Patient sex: M
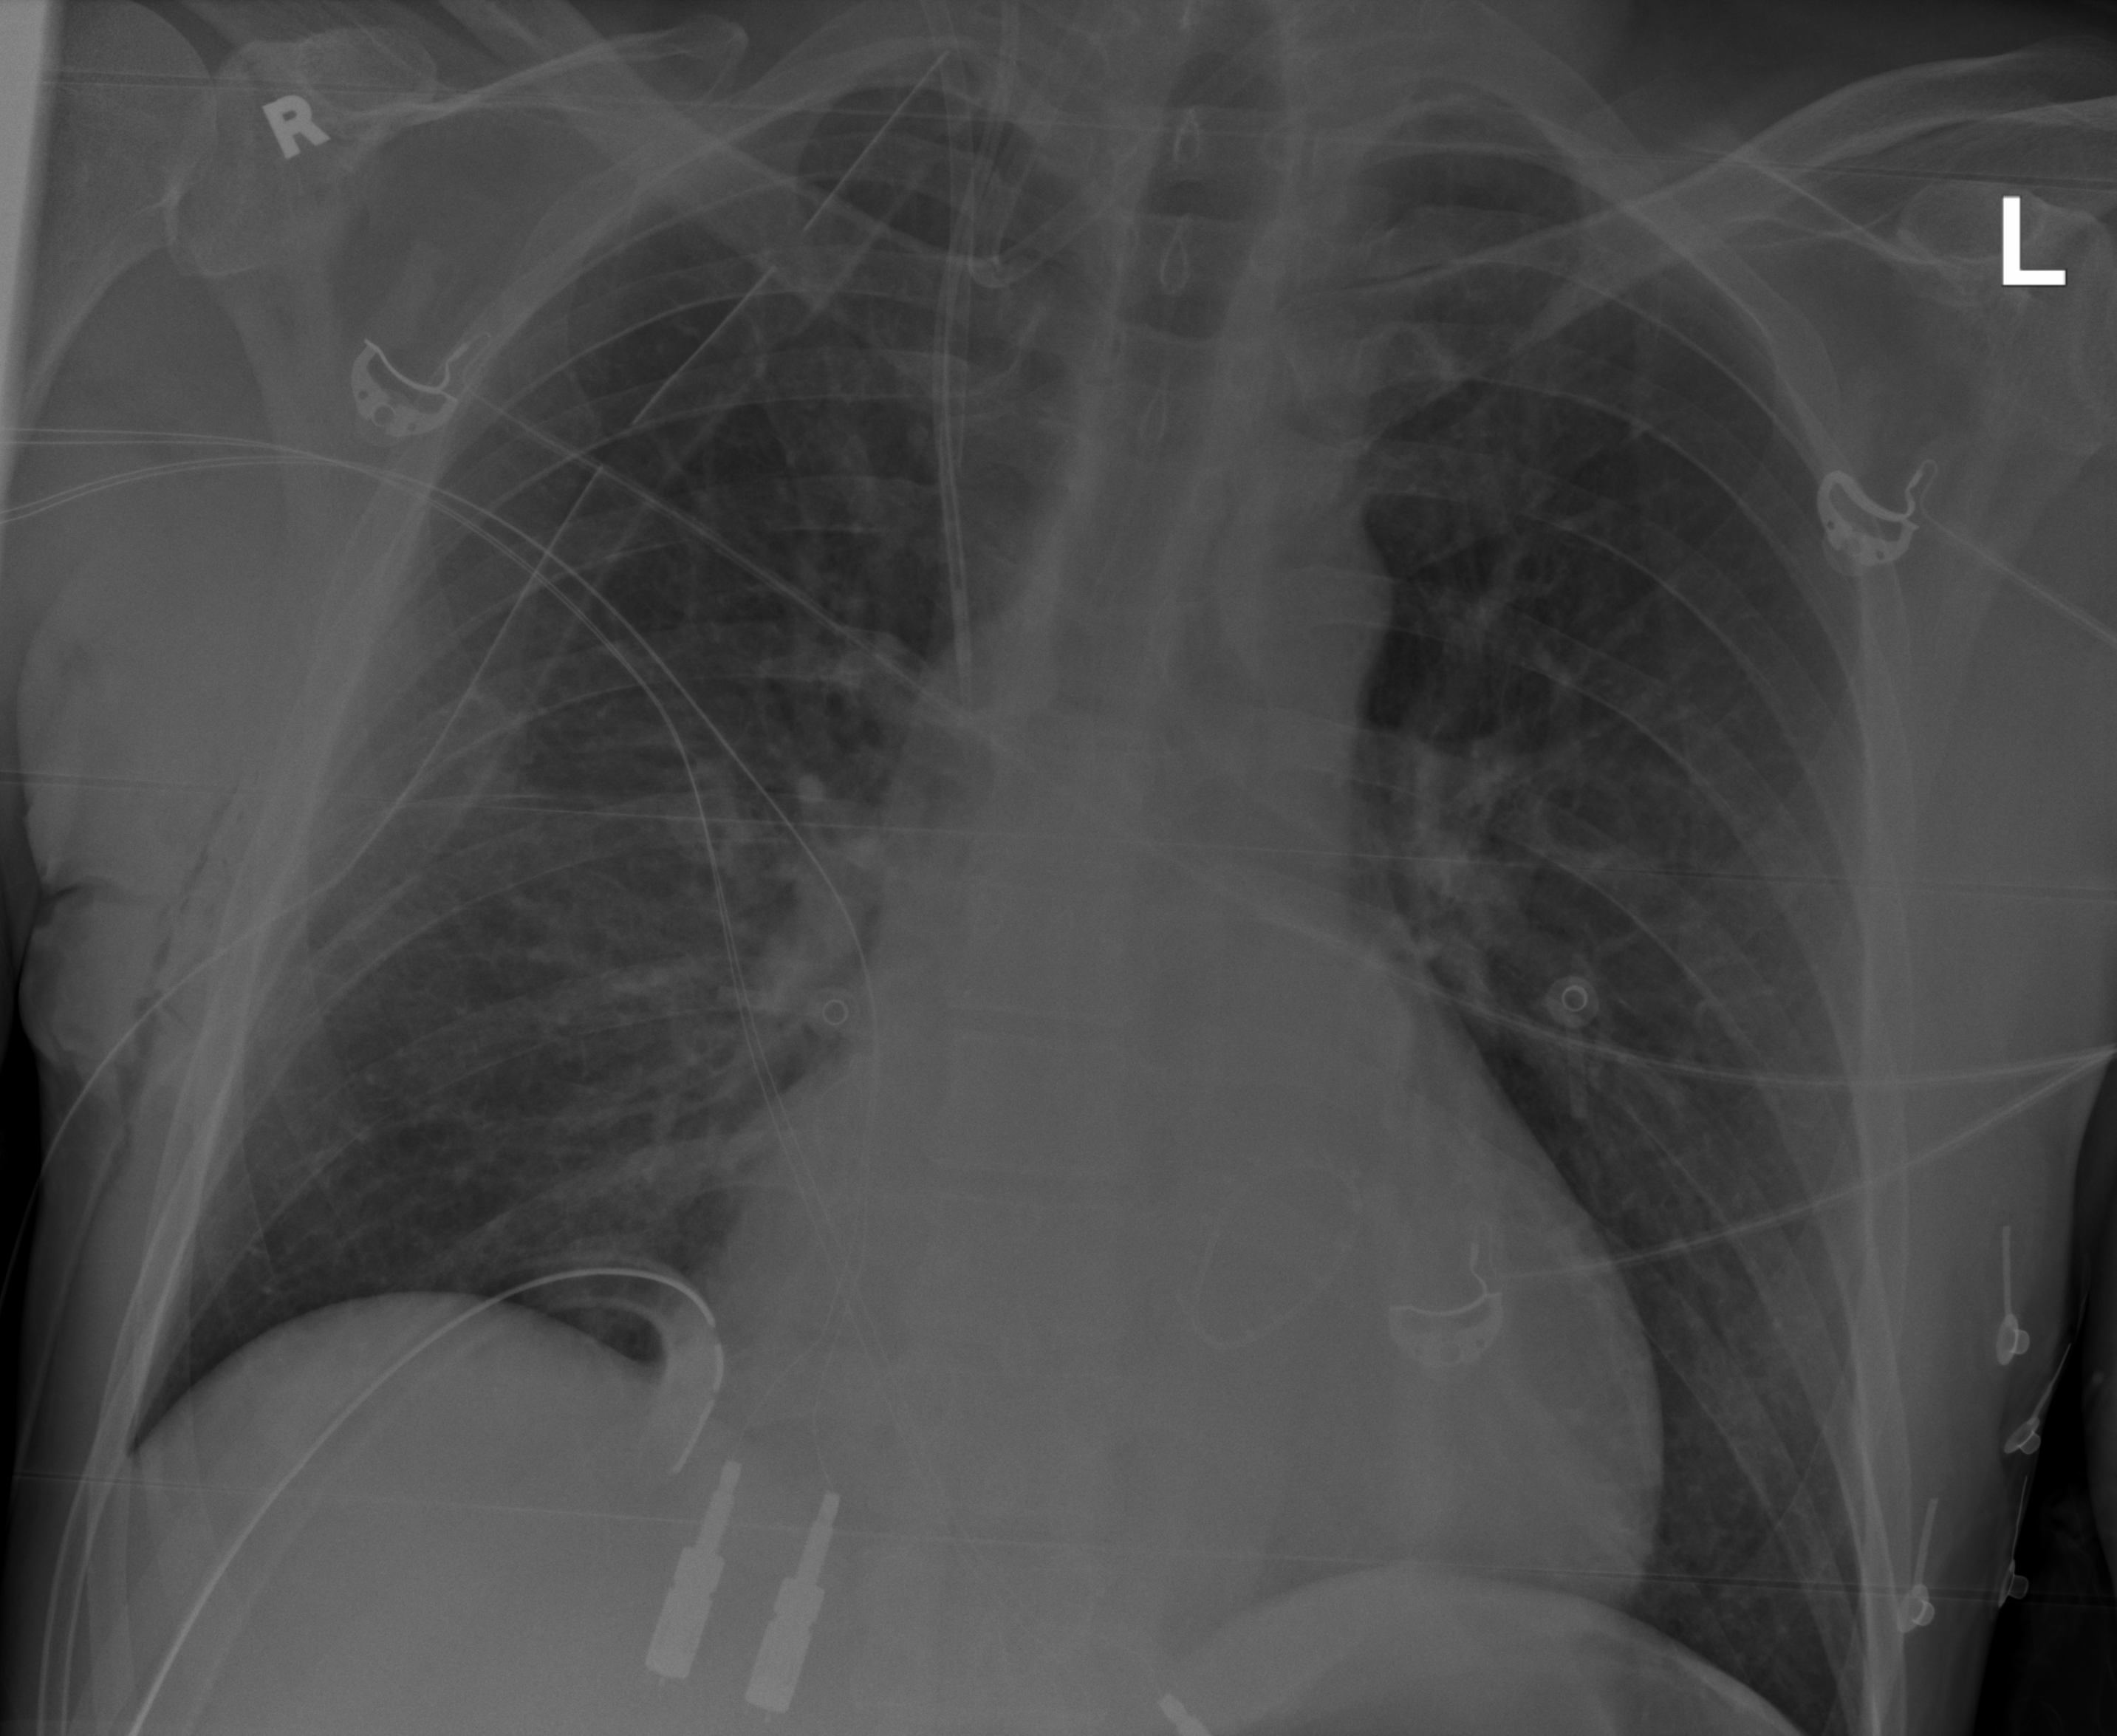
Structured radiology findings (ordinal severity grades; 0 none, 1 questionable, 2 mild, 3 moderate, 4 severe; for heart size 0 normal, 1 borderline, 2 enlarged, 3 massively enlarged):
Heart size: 1
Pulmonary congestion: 0
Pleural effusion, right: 0
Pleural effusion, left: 0
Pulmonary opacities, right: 0
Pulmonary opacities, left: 0
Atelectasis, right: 2
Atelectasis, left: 0